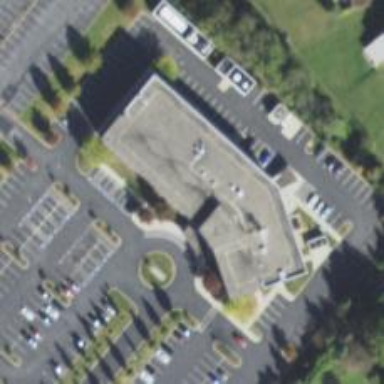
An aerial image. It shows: Clinic.